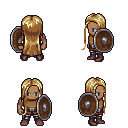
a pixel art fantasy rpg character, male body template, human, dark skin, leather chest armor, metal pants, blonde extra-long hairstyle, maroon shoes, shield, four views (front, back, left, right), 2x2 character sprite sheet, small pixel art, hard edges, no anti-aliasing